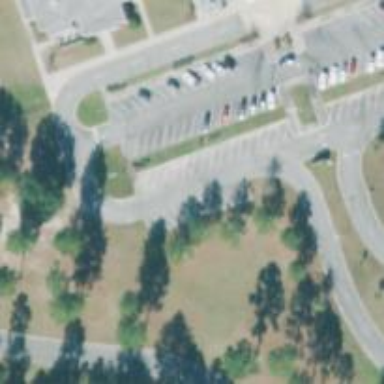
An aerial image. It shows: Parking space.